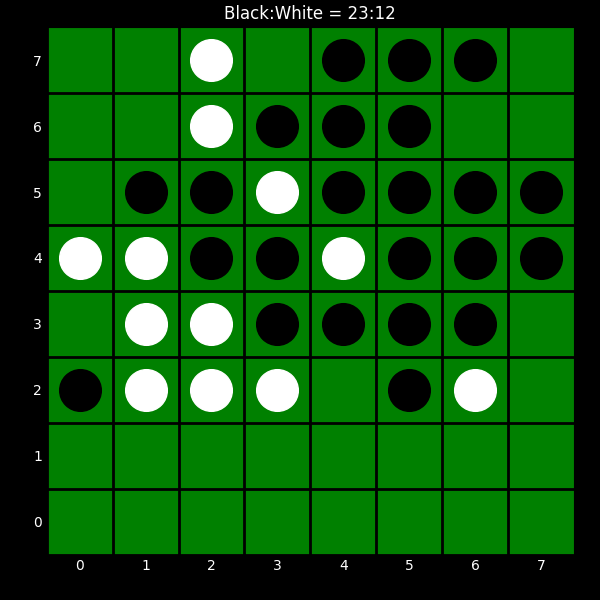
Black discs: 23
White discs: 12